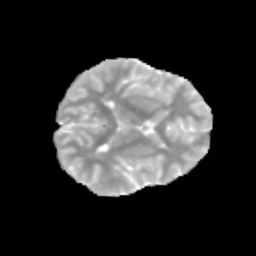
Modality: MD
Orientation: axial
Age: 11
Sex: female
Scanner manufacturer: siemens
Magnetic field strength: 3 T
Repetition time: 3.8 s
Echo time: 0.07 s